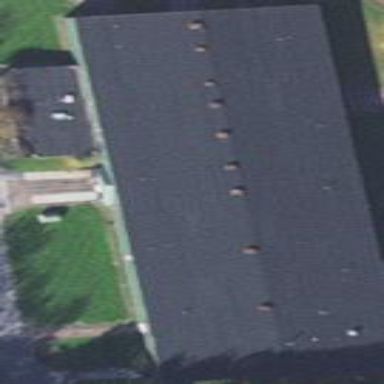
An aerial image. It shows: Industrial building.